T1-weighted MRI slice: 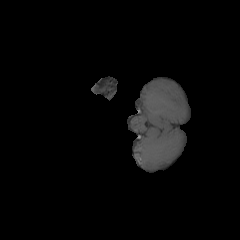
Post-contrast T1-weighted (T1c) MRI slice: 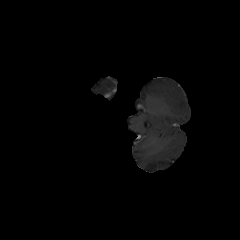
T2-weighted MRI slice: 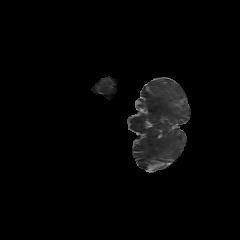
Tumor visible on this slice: no